Field crop: maize
Growth stage: 2
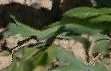
Species: maize